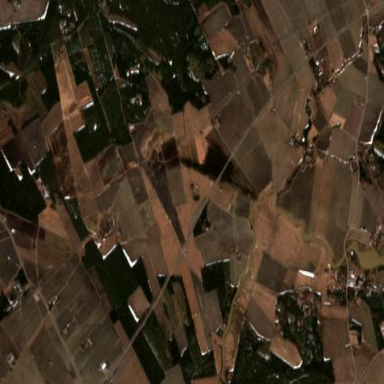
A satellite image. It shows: Picturesque farmland scene.